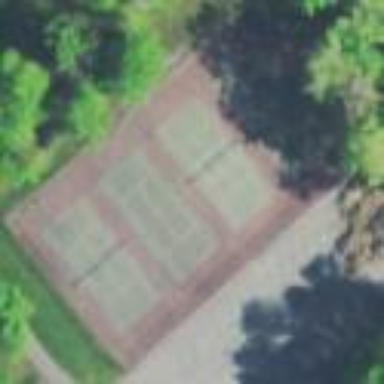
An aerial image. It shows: Asphalt tennis court.